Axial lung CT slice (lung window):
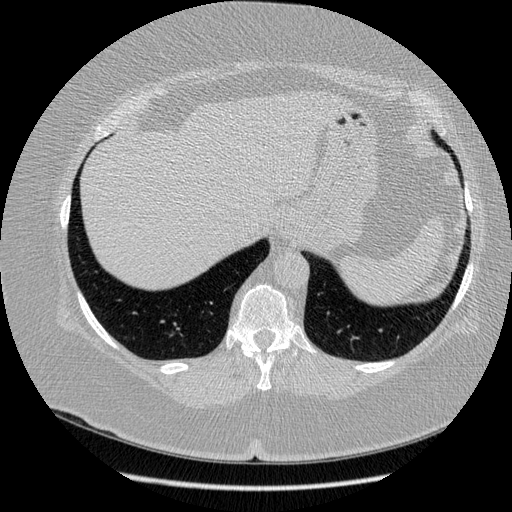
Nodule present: no